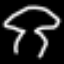
Label: mushroom